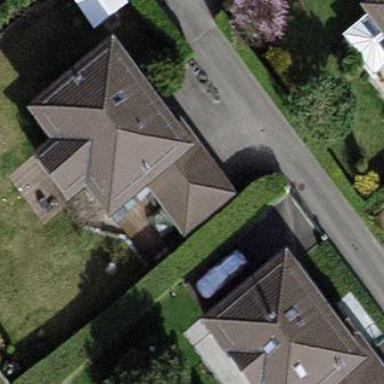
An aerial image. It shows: View of roof of building.